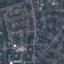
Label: Residential